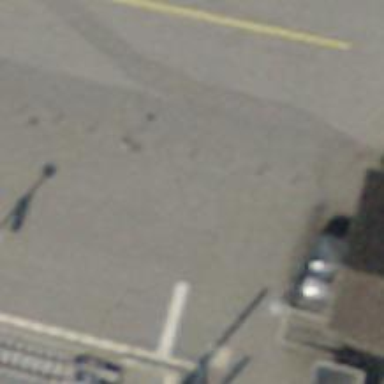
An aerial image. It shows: Bollard barrier.